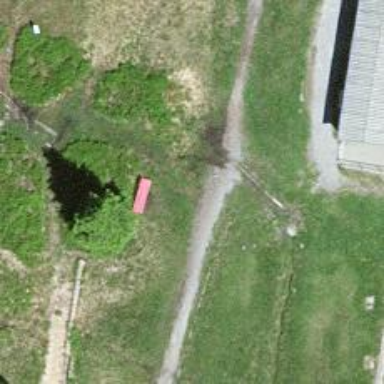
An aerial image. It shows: Bench.